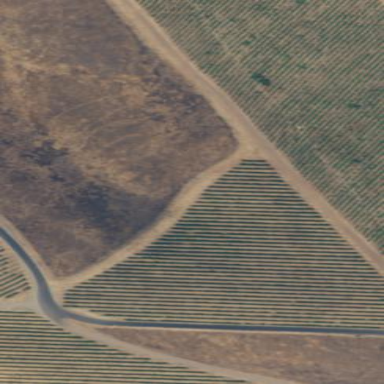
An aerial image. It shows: Vineyard with wine grapes as the main crop.